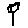
Label: flower